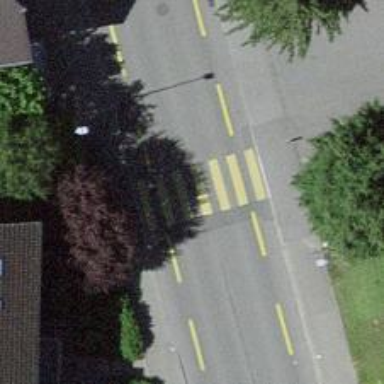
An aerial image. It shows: Zebra crossing on the road.